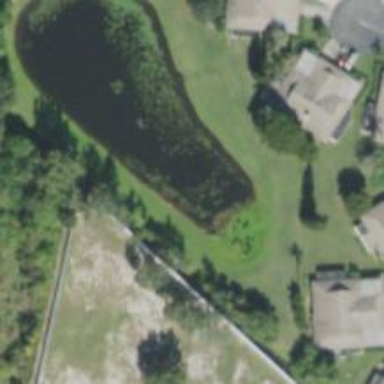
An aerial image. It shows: Pond surrounded by natural water.